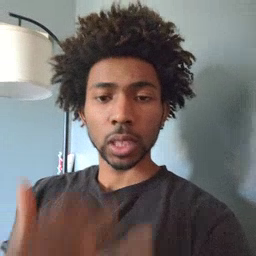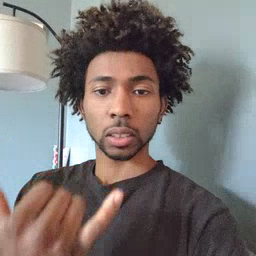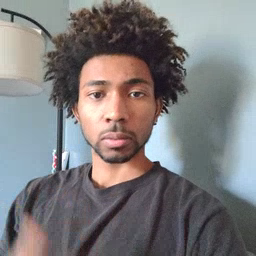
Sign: now